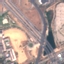
Land use / land cover: Highway